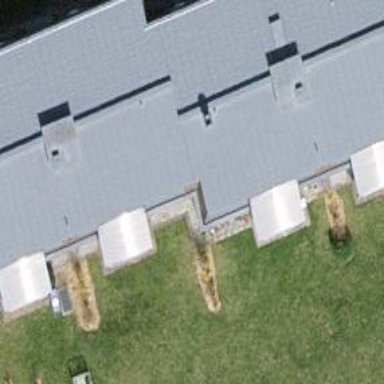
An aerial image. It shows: Building with flat gray roof.